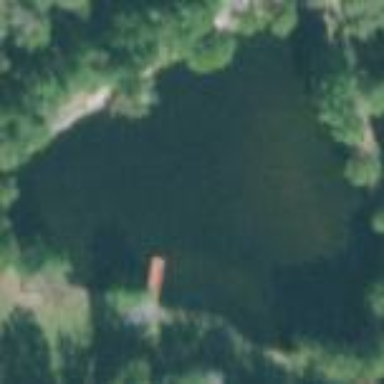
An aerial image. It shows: Serene pond surrounded by nature.